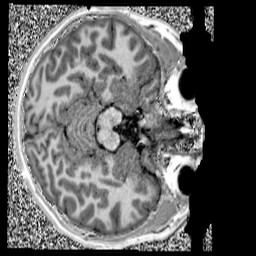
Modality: UNIT1
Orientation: axial
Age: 12
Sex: male
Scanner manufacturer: siemens
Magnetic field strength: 3 T
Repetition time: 4 s
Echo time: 0.00299 s